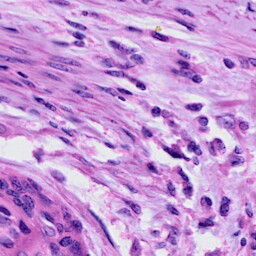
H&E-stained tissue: Cervix